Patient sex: F
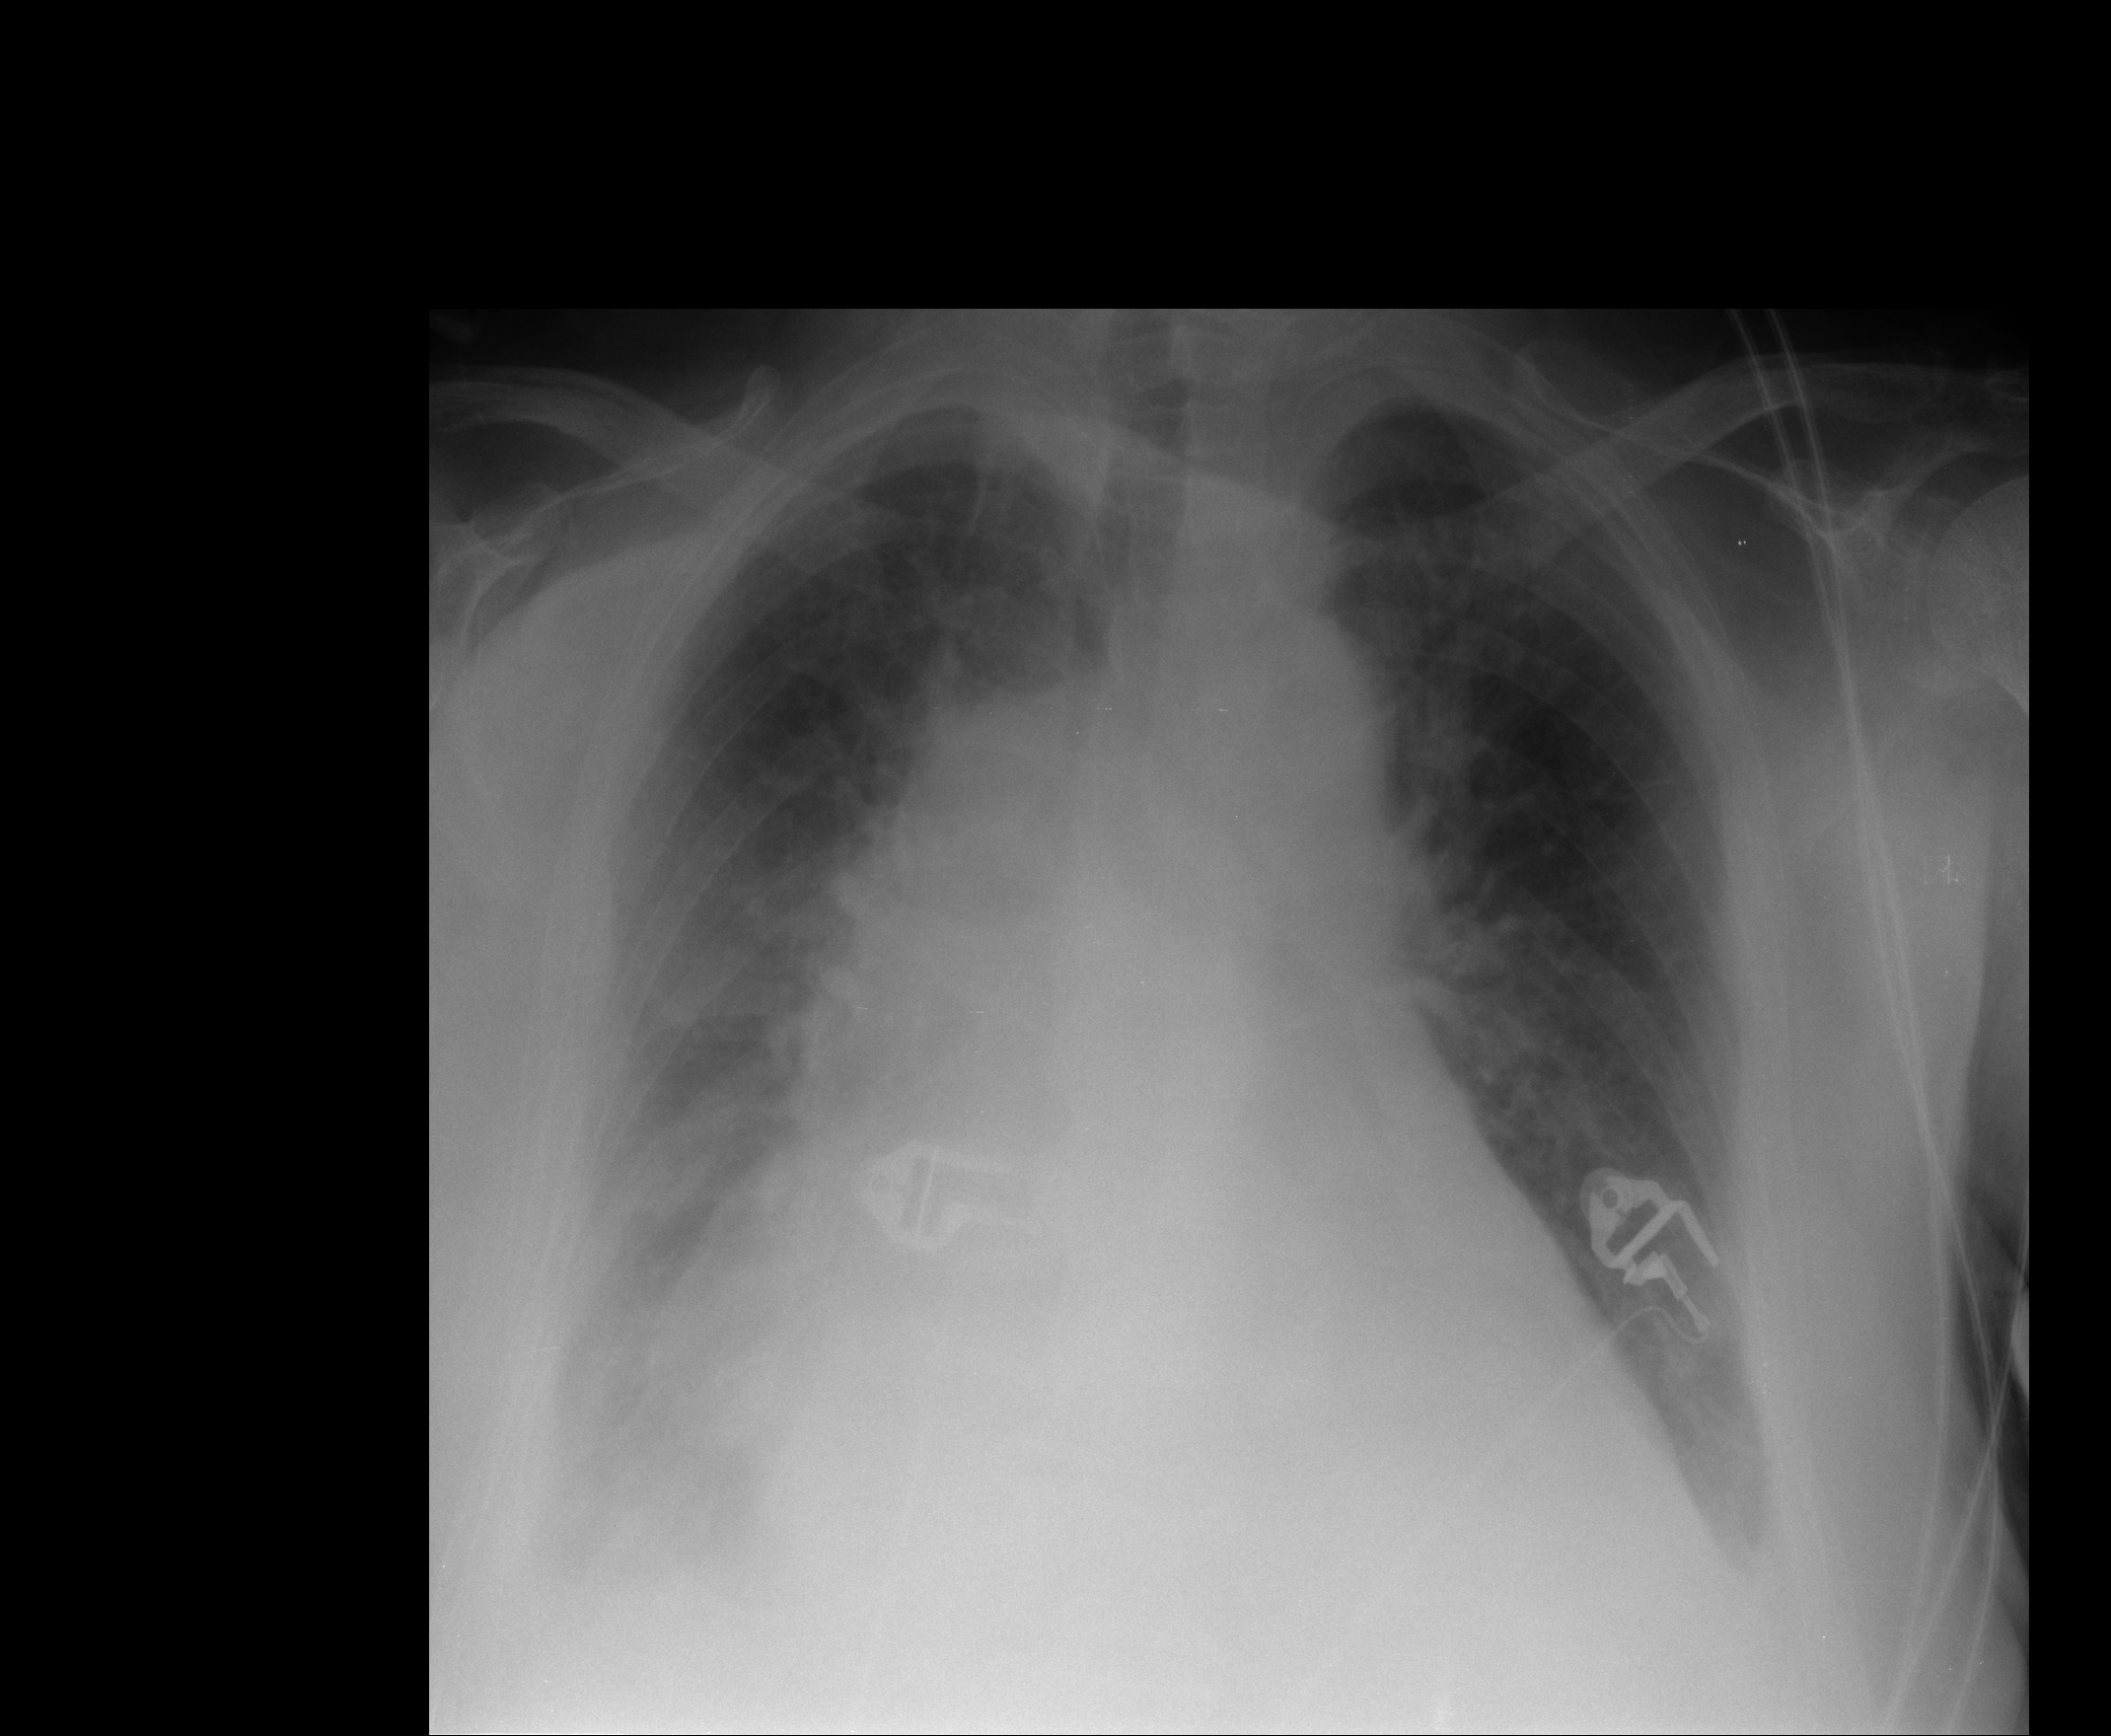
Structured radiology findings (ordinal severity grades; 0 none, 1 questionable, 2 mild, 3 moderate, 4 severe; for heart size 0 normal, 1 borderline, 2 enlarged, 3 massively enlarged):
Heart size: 3
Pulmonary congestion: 2
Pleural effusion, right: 2
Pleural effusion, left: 2
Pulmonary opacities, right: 0
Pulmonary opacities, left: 0
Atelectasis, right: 2
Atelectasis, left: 1